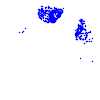
Particle: kaon